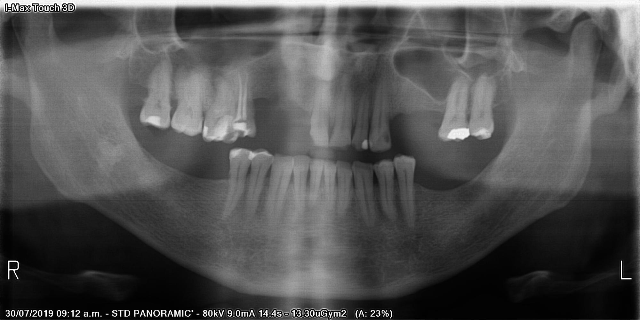
adult